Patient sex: M
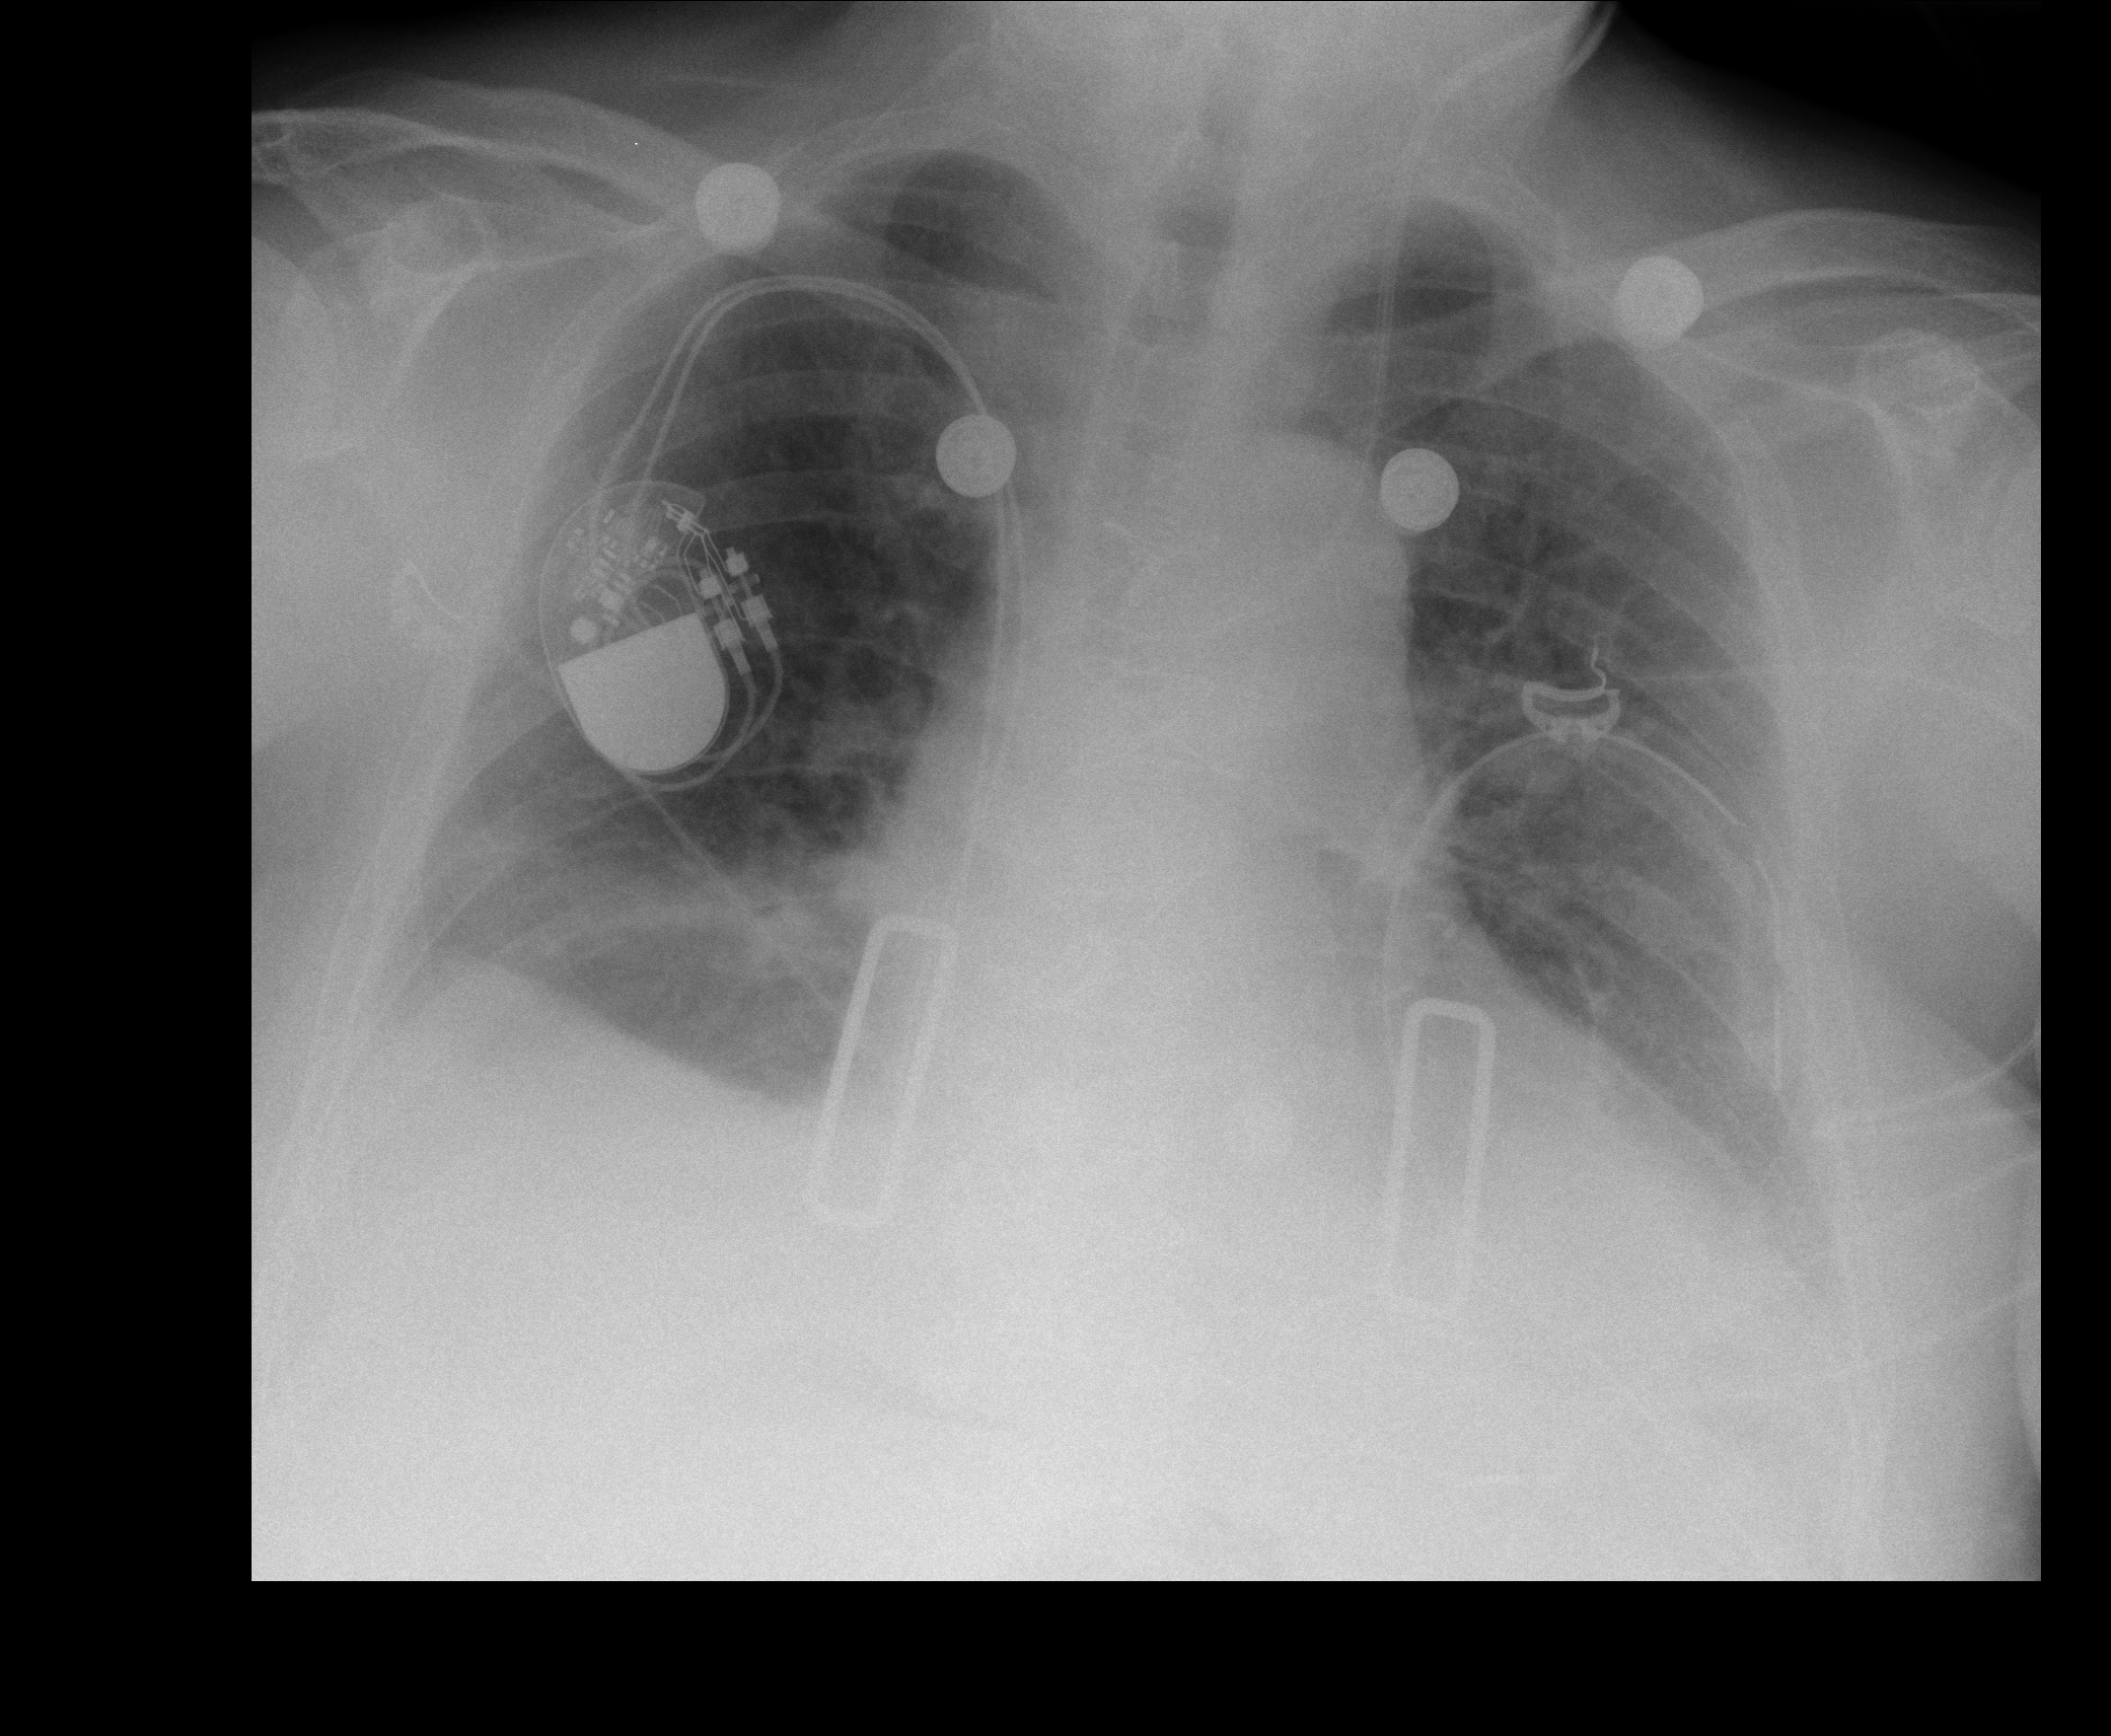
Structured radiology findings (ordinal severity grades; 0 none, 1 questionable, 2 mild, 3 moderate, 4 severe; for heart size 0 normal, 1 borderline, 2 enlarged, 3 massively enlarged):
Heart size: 2
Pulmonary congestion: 1
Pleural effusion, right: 2
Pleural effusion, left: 2
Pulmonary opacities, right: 1
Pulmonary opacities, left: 0
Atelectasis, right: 2
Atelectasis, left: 2